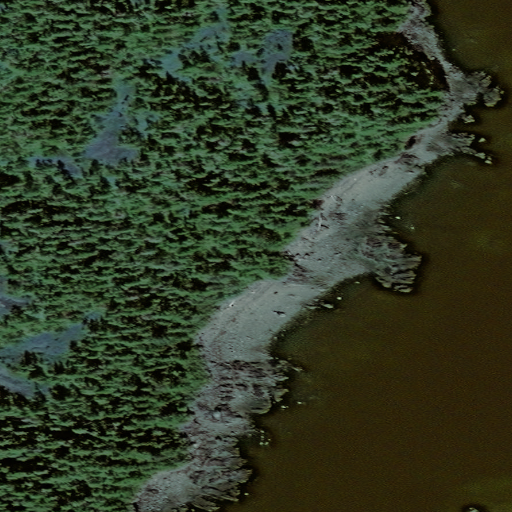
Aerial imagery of cape in Alaska named Unakwik Point containing only unknown